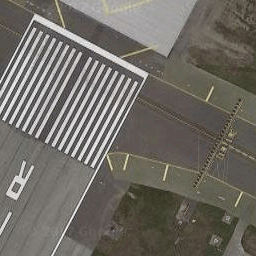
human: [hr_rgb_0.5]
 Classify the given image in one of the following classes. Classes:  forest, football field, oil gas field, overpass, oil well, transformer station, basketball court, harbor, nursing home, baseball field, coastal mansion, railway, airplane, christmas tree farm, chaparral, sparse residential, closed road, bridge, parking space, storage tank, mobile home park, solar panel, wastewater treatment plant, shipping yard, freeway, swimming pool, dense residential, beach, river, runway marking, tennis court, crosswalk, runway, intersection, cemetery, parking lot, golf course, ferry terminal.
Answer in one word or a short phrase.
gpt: runway